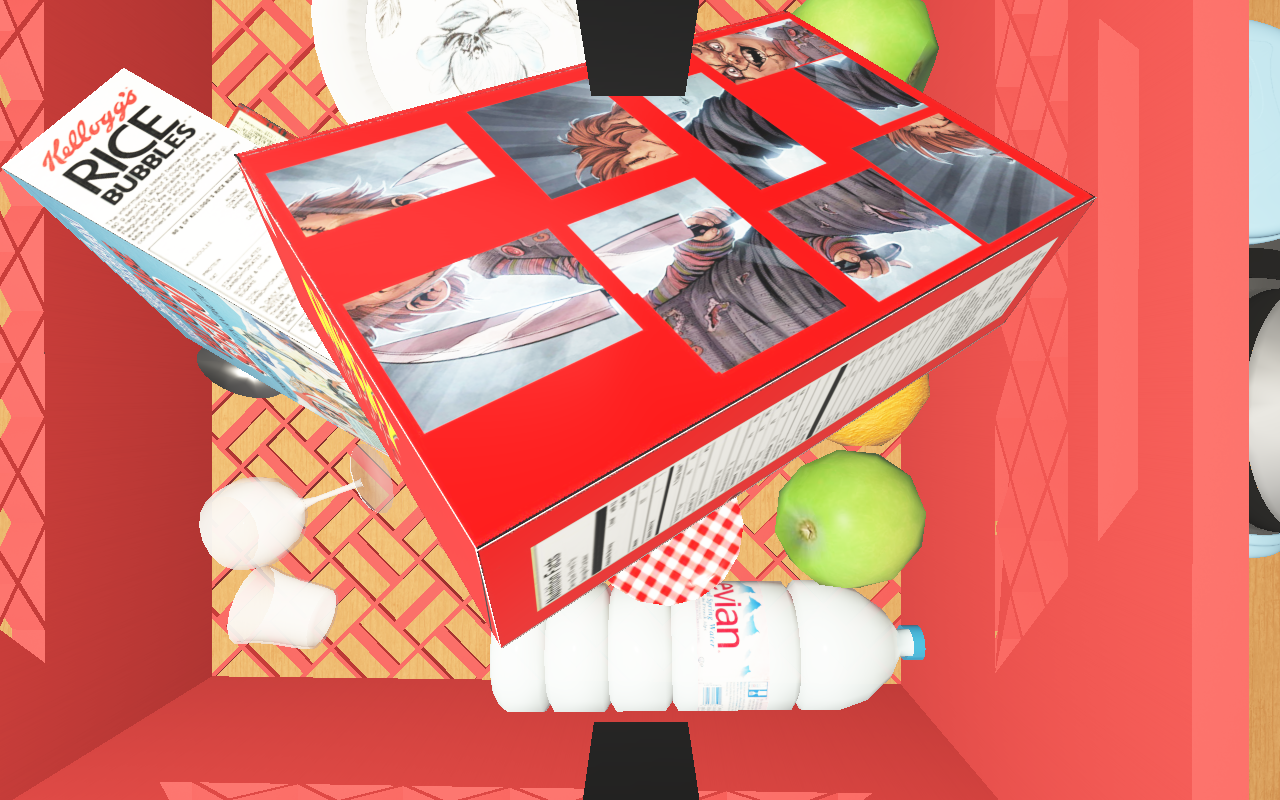
Objects in the scene:
carafe
water bottle
apple
apple
orange
orange
spoon
plate
glass
wineglass
cereal box
biscuit box